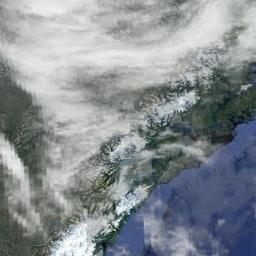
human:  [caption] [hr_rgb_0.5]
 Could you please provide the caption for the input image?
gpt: The white cloud is above green land and blue sea .

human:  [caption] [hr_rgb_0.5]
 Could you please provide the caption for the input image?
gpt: The cirrostratus are located above the sea and the land covered by dense vegetation and some snow on the mountains on the land .

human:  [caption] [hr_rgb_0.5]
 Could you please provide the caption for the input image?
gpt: Large thick white clouds are above the sea-land junction .

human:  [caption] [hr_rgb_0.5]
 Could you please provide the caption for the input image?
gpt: A white cloud floats above the forest and river .

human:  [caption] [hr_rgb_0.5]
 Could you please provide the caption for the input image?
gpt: Large thick white clouds above a coast .